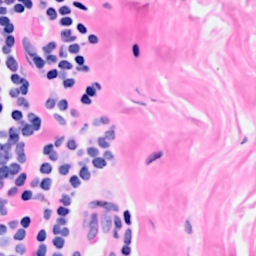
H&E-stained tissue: Breast